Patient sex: F
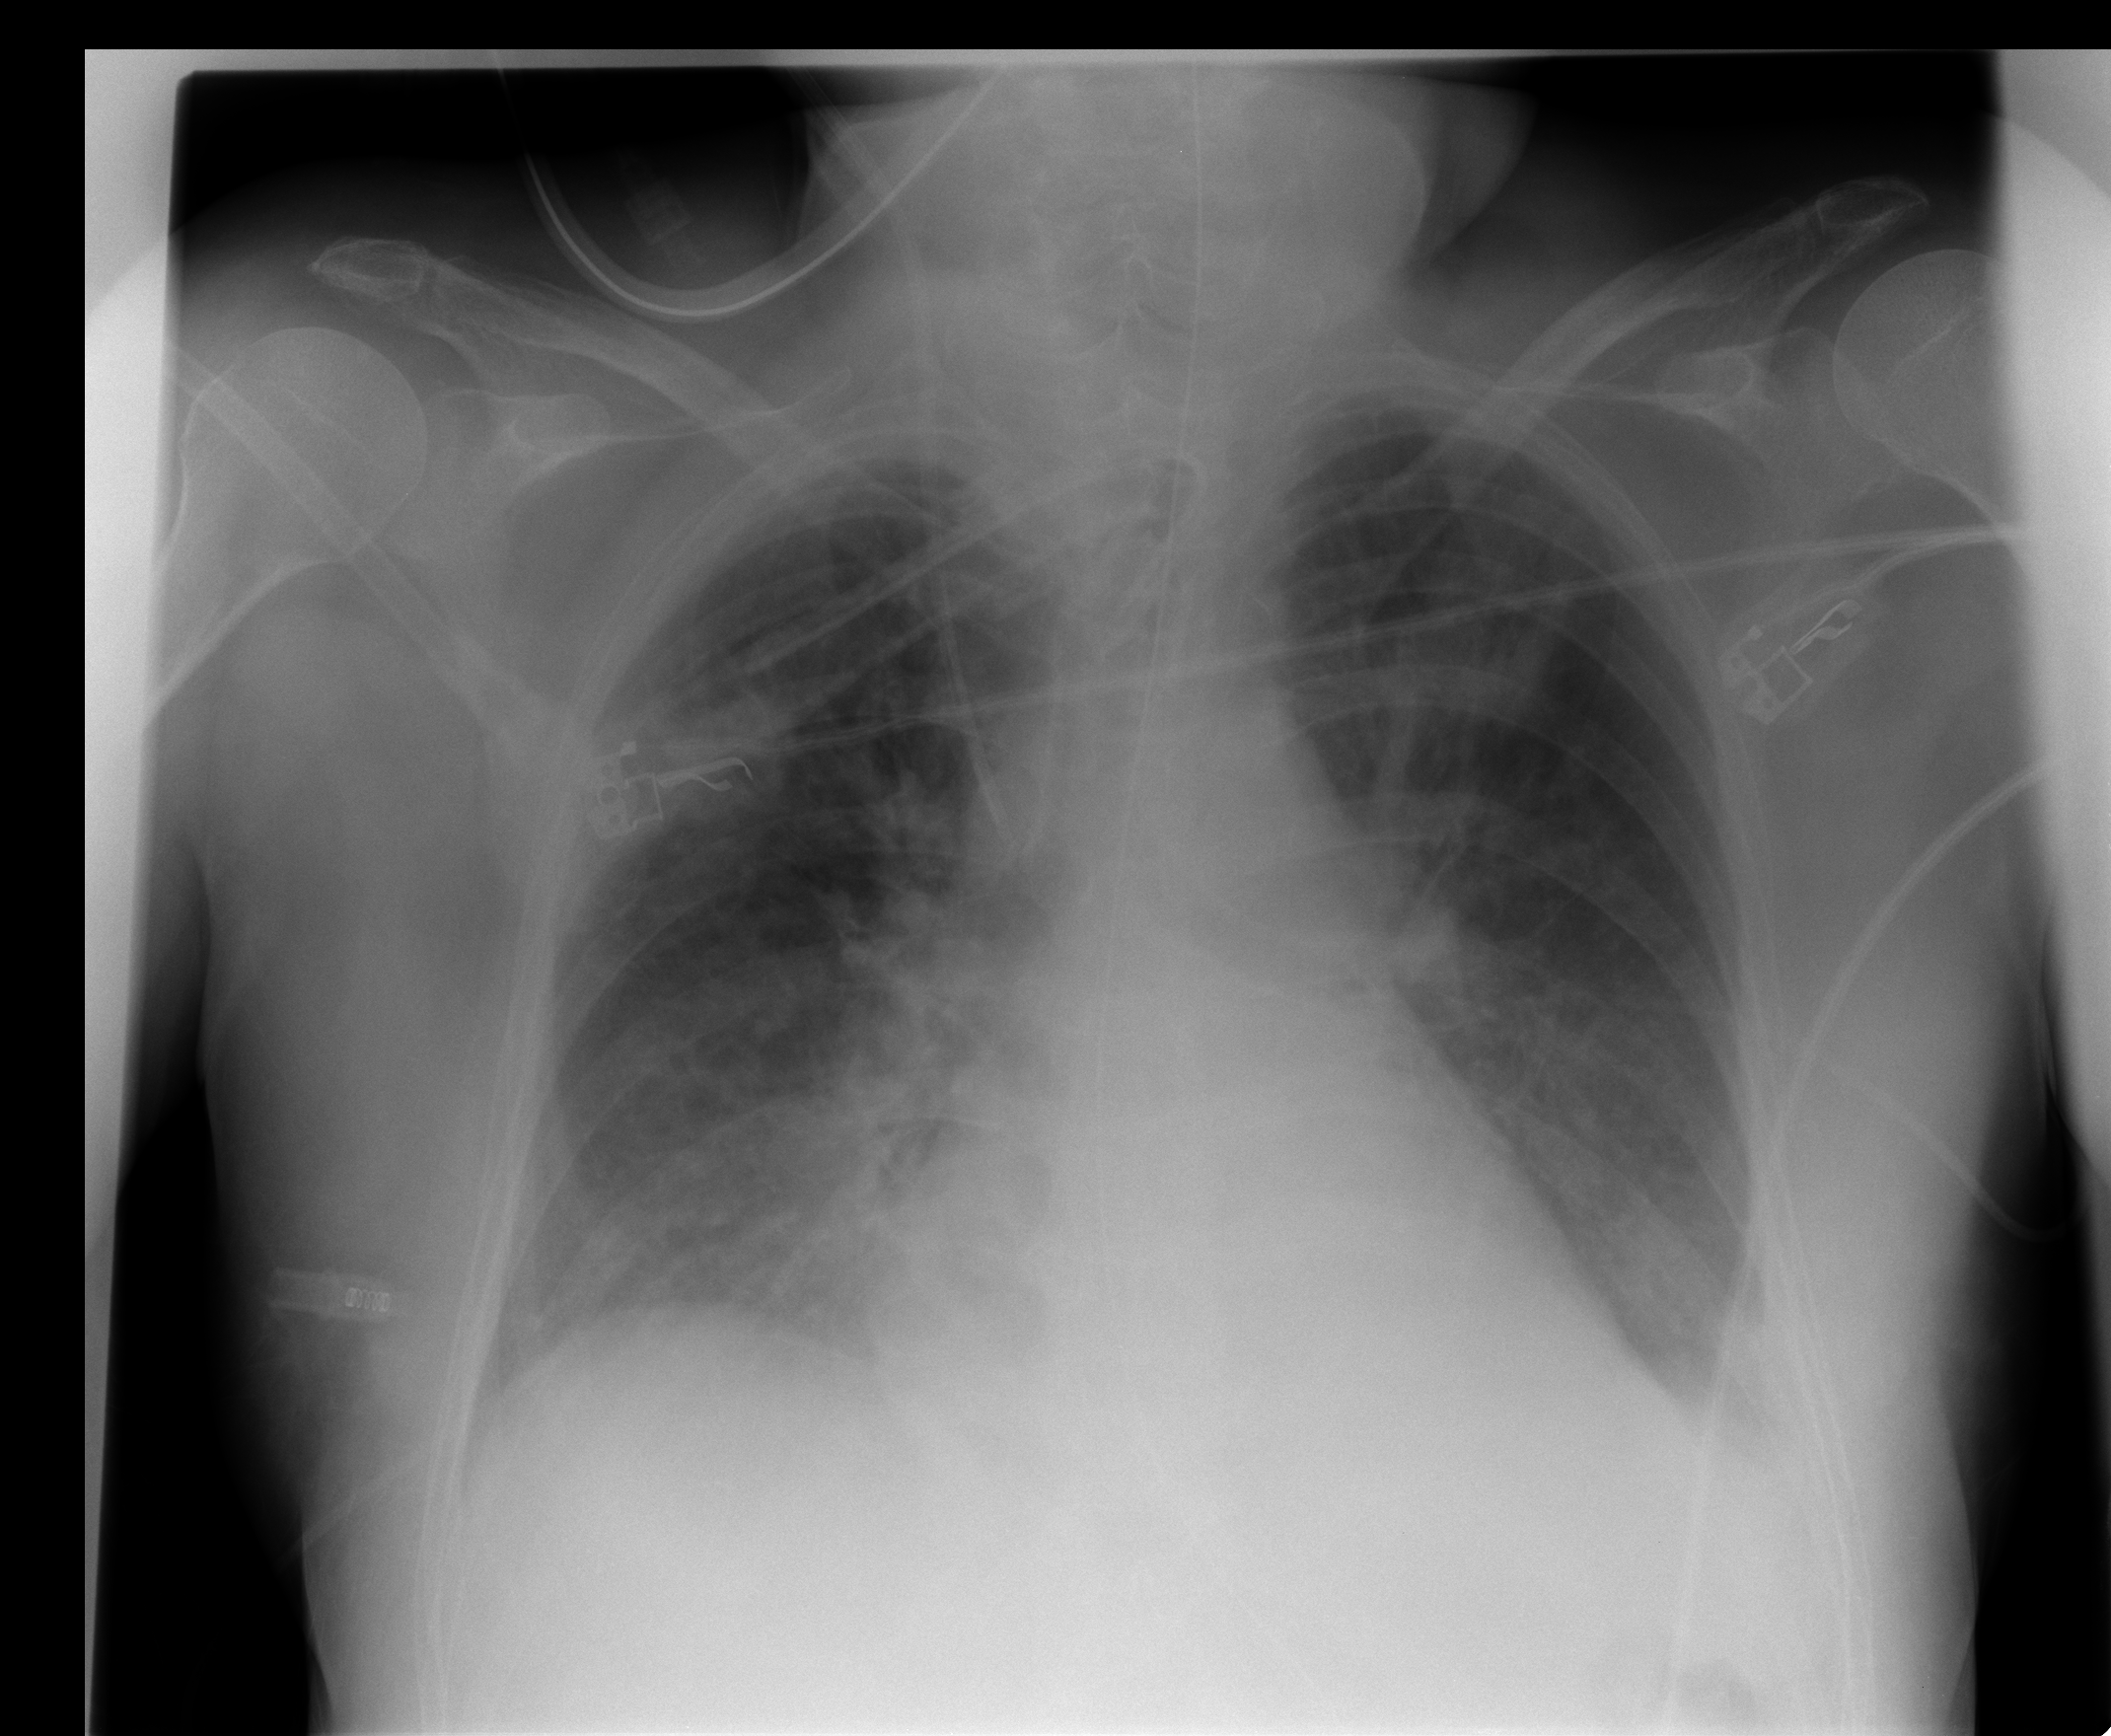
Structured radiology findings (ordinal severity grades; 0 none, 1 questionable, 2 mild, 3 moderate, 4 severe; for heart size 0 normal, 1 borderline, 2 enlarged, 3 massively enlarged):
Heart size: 1
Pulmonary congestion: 2
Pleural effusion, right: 2
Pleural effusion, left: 2
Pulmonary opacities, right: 2
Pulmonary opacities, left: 2
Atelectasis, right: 2
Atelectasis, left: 2